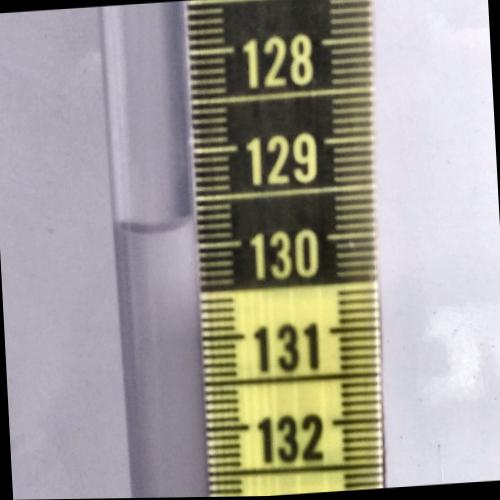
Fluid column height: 129.8 cm